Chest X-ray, PA view. Patient: 58 years old, sex M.
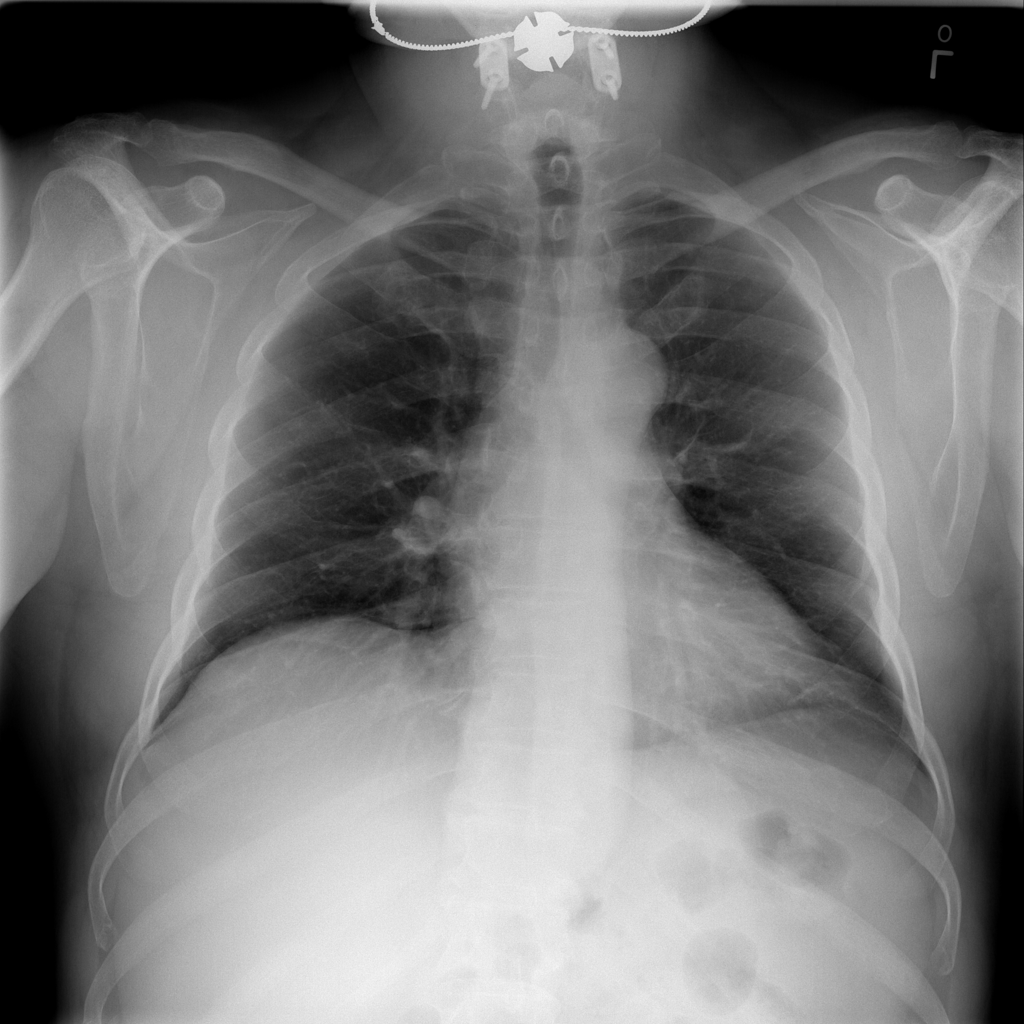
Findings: No Finding